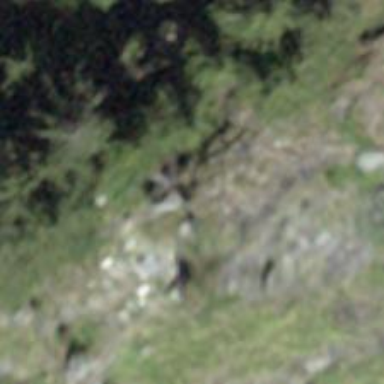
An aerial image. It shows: Cliff in nature.